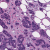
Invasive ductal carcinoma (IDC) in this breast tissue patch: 1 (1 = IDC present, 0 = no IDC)